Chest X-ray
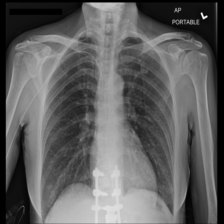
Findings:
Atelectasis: negative
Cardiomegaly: negative
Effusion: negative
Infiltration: negative
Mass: negative
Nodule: positive
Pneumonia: negative
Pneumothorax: negative
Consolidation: negative
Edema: negative
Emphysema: negative
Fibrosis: negative
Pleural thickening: negative
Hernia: negative